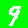
Digit: 9